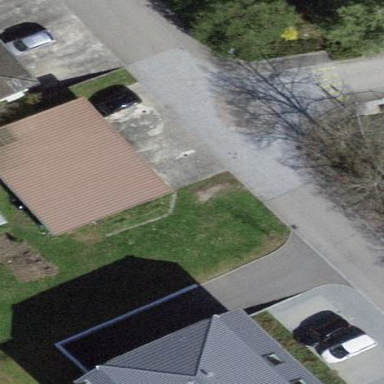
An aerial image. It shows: Flat-roofed gray garage.